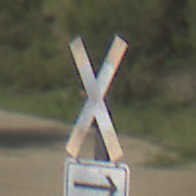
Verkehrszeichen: Andreaskreuz
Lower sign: RichtungsangabeDurchPfeile4
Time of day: Midday
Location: Outdoor (Nature)
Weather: PartlyCloudy
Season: NotSpecified
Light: Natural